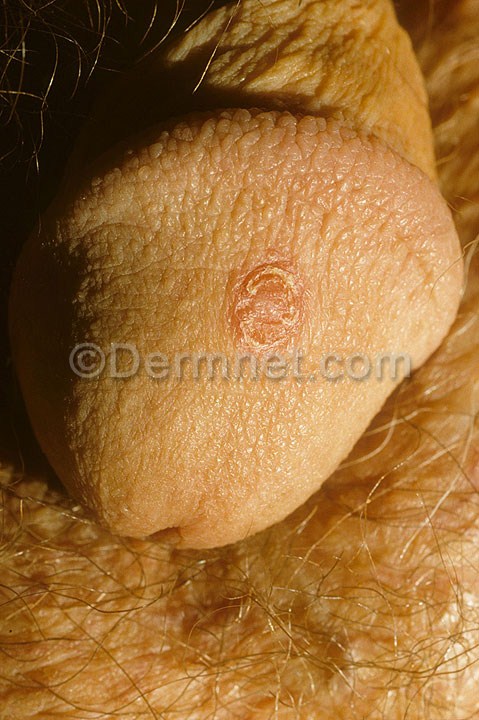
Disease: Psoriasis pictures Lichen Planus and related diseases